Question: there is a check box - All Day Event - in appointment form, if check it, the end time got problem, for example, in the form end time is "2013-05-22", but in the database the value is "2013-05-23"; There is no issue if all day event is unchecked. Anyone knows why?

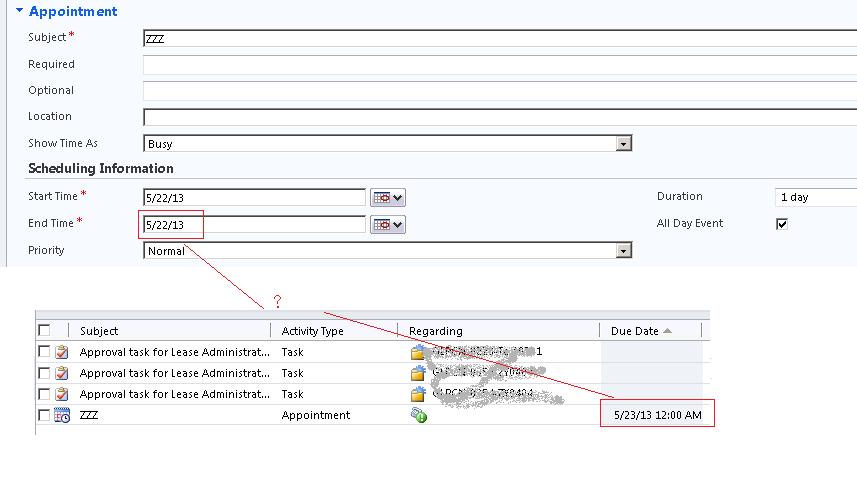
Answer: EDIT:I saw your screenshot, 5/23/13 12:00 AM is midnight, so the time is correct.
CRM 2011 stores the datetime values in UTC format, when you read the values directly from SQL or Web Services you need to convert to the localtime value.